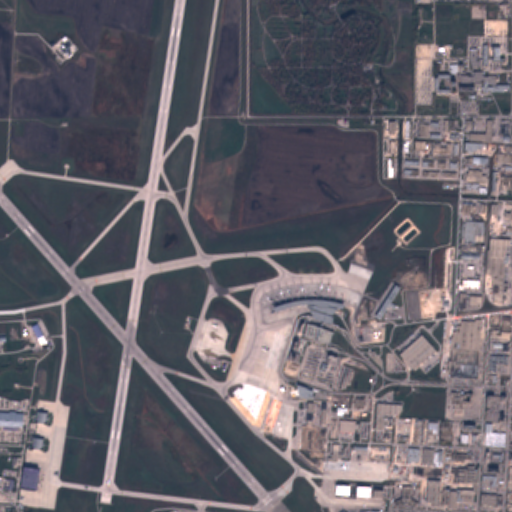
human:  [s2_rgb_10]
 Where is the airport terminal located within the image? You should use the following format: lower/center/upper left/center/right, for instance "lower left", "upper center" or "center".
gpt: The airport terminal is located in the center right of the image.
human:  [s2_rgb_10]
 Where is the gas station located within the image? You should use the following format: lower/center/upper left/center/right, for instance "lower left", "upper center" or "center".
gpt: The gas station is located in the lower right of the image.
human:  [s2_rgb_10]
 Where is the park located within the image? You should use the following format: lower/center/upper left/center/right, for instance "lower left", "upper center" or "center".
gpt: The park is located in the upper right of the image.
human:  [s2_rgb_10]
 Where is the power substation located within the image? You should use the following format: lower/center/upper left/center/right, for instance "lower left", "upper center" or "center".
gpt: The power substation is located in the lower right of the image.
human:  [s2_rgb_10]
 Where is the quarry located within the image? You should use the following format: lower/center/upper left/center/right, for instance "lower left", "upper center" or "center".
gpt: The quarry is located in the upper left of the image.
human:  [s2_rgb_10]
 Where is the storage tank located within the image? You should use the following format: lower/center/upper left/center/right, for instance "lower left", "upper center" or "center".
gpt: The storage tank is located in the center right of the image.
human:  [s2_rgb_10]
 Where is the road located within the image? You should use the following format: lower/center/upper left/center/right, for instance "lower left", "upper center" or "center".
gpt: There is no road in the image.